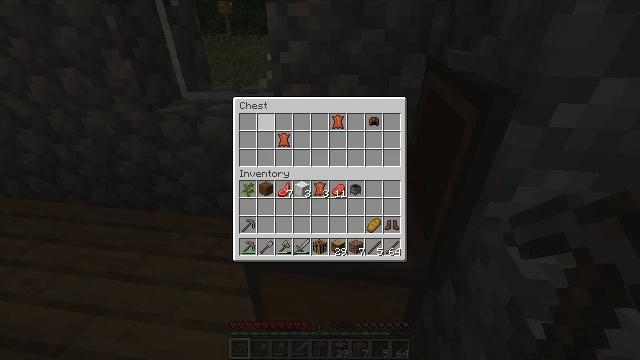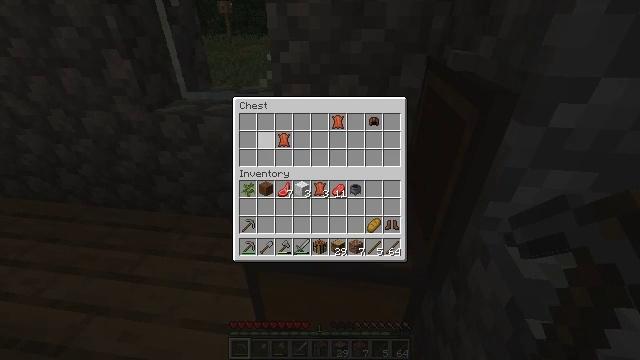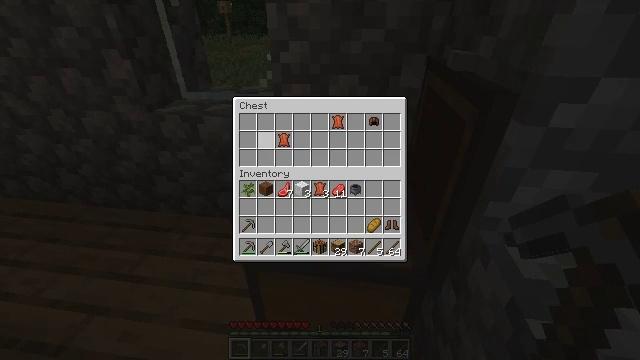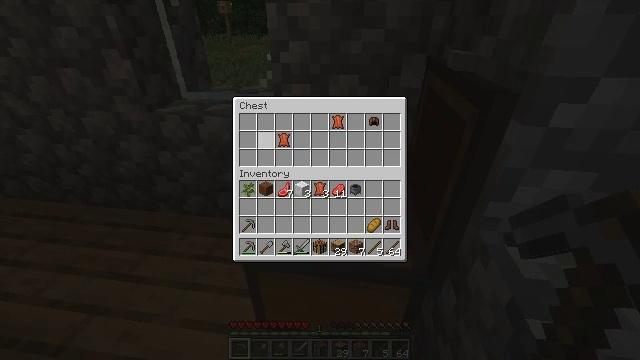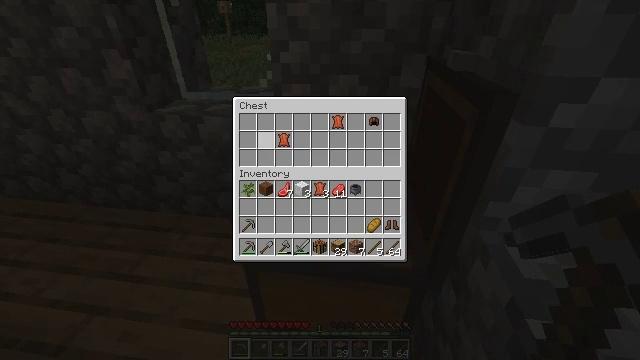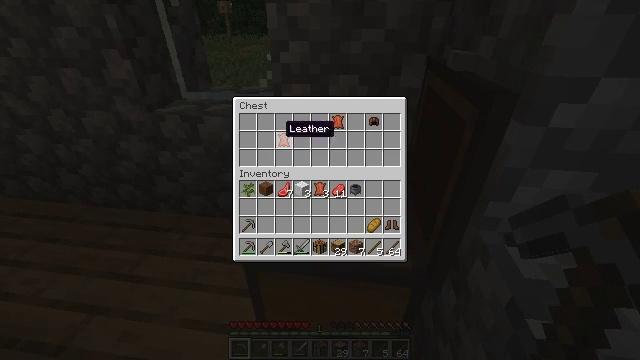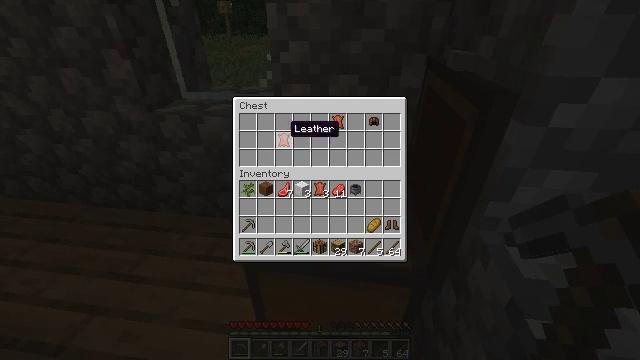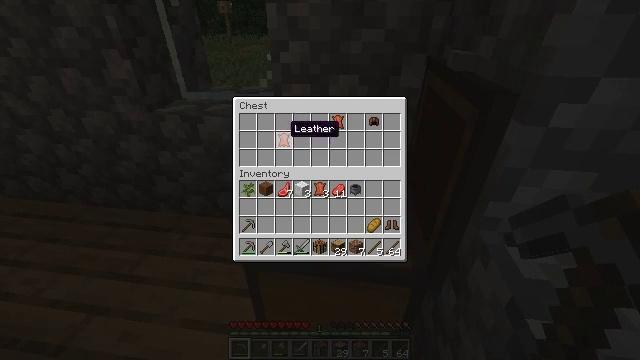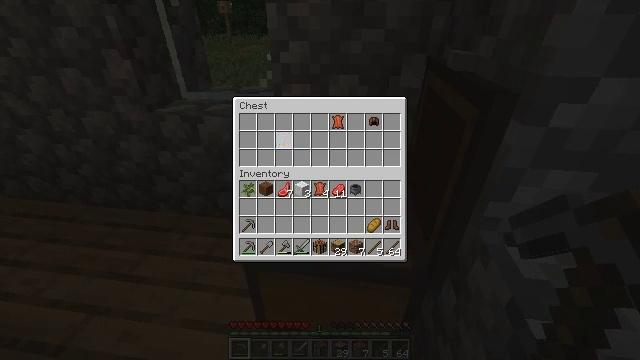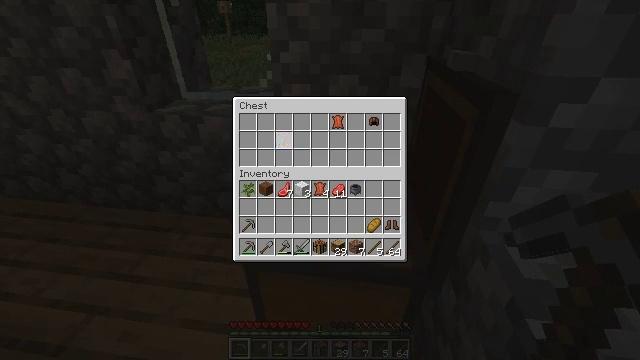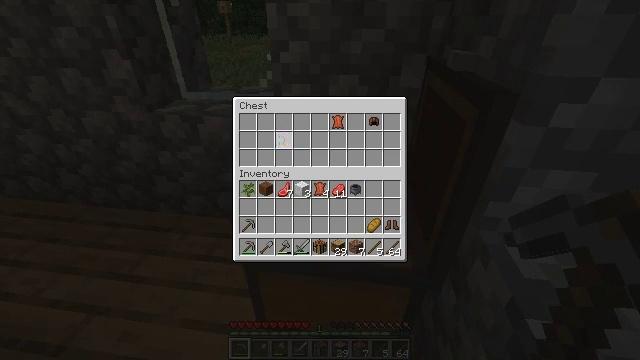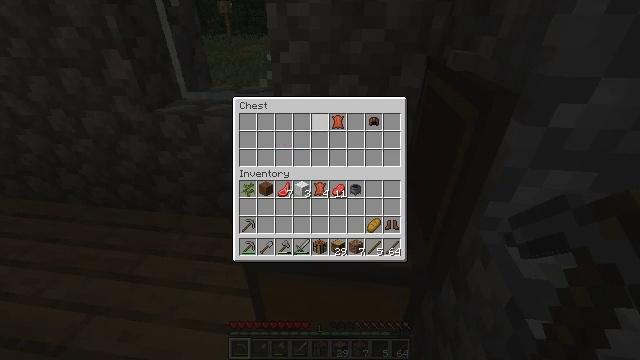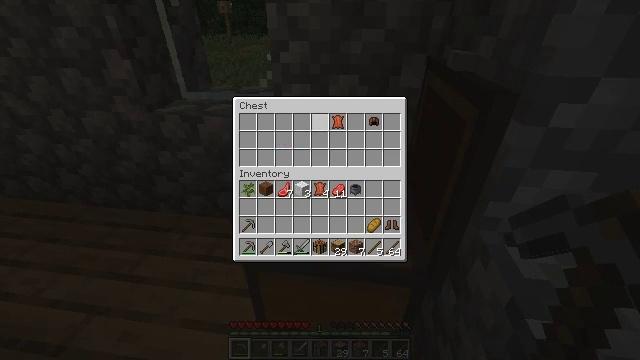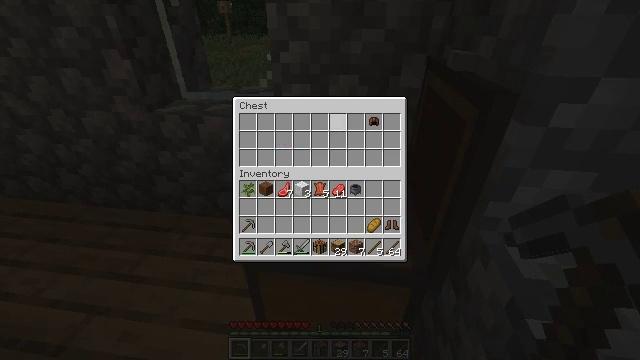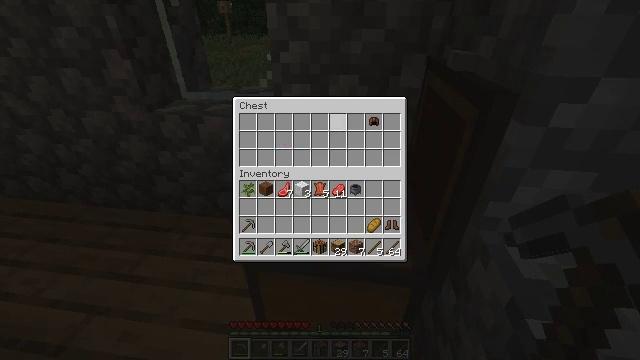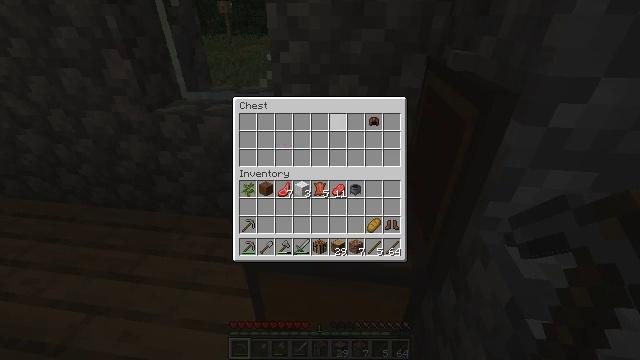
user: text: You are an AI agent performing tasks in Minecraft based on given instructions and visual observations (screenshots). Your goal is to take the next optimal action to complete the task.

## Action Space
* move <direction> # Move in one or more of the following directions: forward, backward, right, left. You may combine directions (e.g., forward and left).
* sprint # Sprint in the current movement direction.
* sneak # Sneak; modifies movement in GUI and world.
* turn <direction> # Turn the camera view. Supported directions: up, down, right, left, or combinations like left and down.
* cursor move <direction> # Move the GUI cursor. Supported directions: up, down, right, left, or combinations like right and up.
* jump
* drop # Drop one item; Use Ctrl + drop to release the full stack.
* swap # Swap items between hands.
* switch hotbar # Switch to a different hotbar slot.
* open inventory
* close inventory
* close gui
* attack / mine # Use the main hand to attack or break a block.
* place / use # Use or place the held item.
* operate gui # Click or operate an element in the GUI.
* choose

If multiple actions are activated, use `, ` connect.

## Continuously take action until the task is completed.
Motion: motion action
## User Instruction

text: Break the smooth stone to collect it.
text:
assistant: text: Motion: sneak, cursor move down
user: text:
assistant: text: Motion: sneak
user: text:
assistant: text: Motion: sneak, choose
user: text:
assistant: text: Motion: sneak, choose
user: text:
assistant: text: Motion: sneak, choose
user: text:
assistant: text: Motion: sneak
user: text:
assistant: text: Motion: sneak
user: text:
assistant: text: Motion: sneak, choose
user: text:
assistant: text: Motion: sneak, choose
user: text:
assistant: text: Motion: sneak, choose
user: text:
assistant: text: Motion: sneak, cursor move right and up
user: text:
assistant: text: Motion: sneak, cursor move right
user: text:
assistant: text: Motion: sneak, choose
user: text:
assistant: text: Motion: sneak, choose
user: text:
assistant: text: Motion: sneak, choose
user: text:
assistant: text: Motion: sneak, cursor move right
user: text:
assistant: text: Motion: sneak, cursor move right
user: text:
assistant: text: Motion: sneak, cursor move right
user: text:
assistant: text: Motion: sneak
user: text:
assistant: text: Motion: sneak, choose
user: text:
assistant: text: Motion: sneak, choose
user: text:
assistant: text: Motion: sneak, choose
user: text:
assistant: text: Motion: sneak
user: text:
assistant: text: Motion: sneak
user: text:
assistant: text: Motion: sneak
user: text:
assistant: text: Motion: sneak
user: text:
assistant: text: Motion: no_op
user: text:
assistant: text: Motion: cursor move left
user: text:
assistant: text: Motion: turn left, close gui
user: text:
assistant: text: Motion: turn left and up